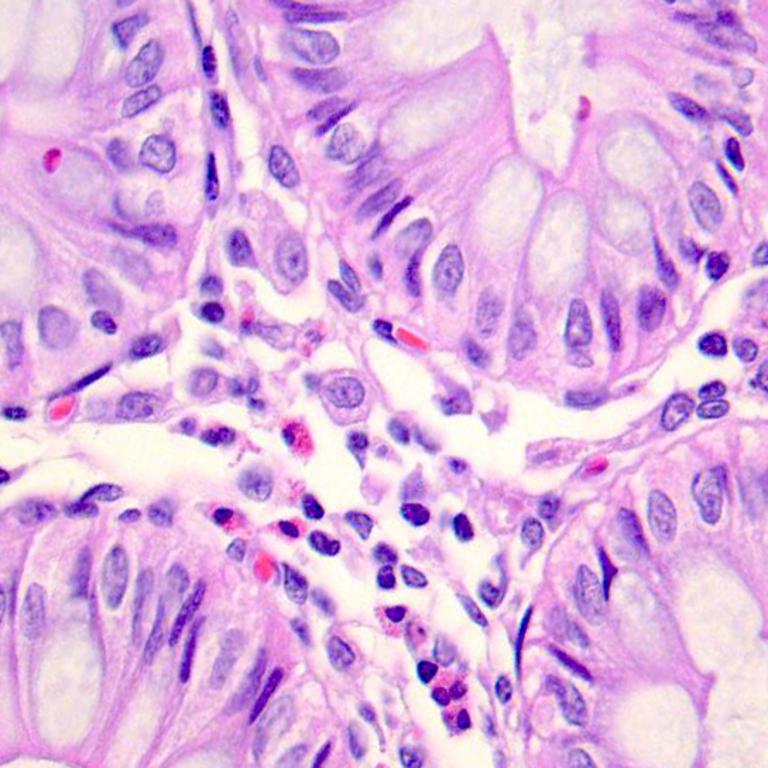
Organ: colon
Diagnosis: benign